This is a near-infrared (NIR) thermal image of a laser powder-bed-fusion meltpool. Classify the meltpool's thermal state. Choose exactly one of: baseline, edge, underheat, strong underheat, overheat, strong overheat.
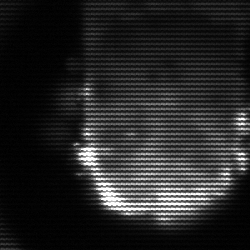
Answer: baseline